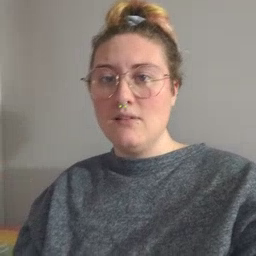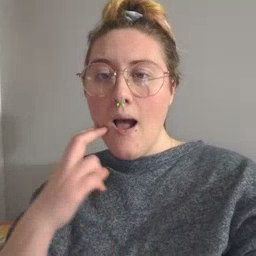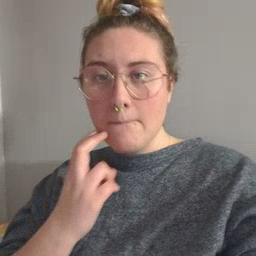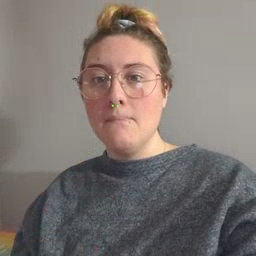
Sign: gum